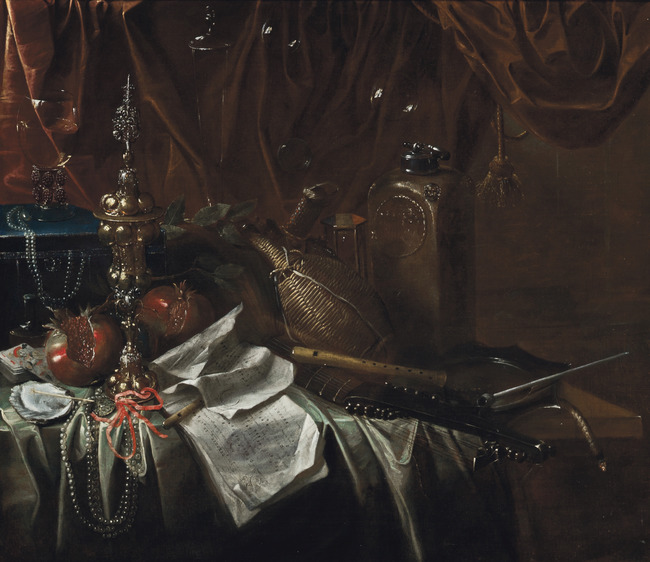
Title: Vanitas still life with pomegranates, musical instruments and an columbine cup
Artist: Anoniem (Duitsland) eerste helft jaren 1660 Bron: Fred G. Meijer
Earliest date: 1660
Latest date: 1660
Genre: painting
Iconography: Still Life
Keywords: vanitas (still life), on a wooden tray or table, curtain/drapery background, table carpet, oyster, reed, playing card, casket, pearl necklace, roemer, pomegranate, coin, columbine cup, music book, flute, skull, laurel wreath, talon purse, hourglass, carboy, lute, hourglass, soap bubble, jug (vessel), plate (general, dish), pipe, slow-match, pewter (metalwork)